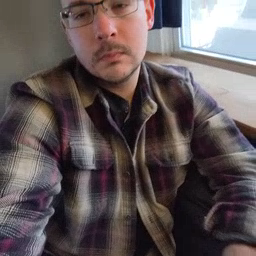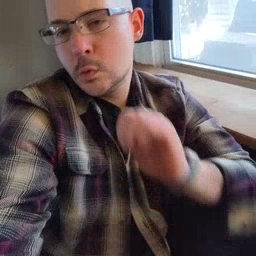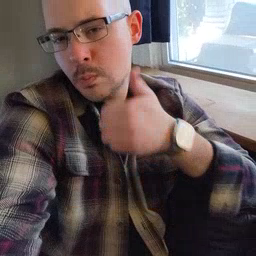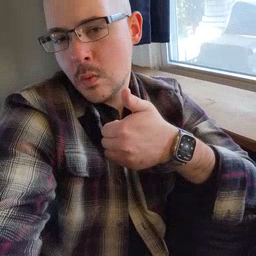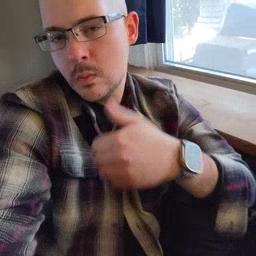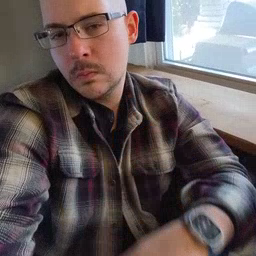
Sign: tomorrow